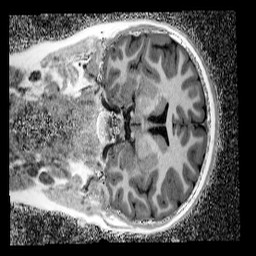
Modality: UNIT1_denoised
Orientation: coronal
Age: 12
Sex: male
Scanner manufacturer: siemens
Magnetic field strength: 3 T
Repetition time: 4 s
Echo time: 0.00299 s